Aerial crown-view tile of a tropical tree (Barro Colorado Island, Panama), acquired 20250715:
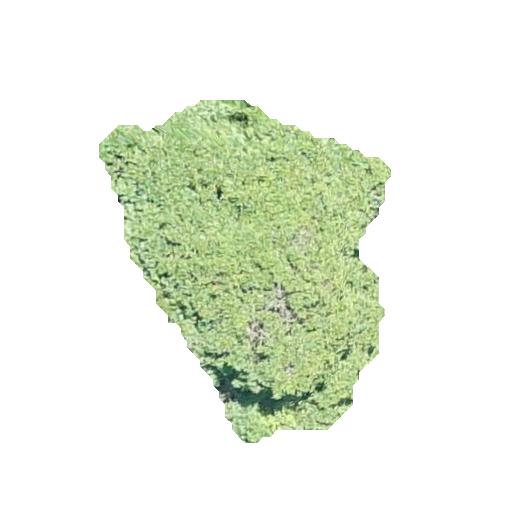
Species: Alseis blackiana
GBIF accepted scientific name: Alseis blackiana
Crown area: 97.449 m²